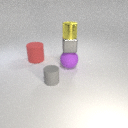
large red rubber cylinder behind small gray rubber cylinder